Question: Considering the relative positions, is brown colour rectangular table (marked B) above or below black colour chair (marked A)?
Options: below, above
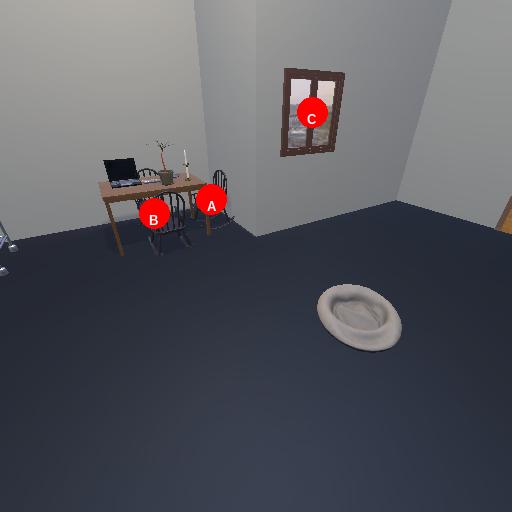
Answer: below